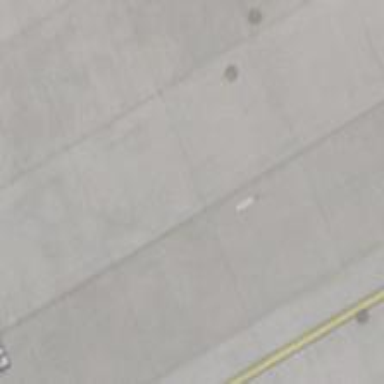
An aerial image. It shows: Airport parking position.